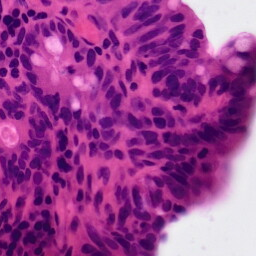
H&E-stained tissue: Colon